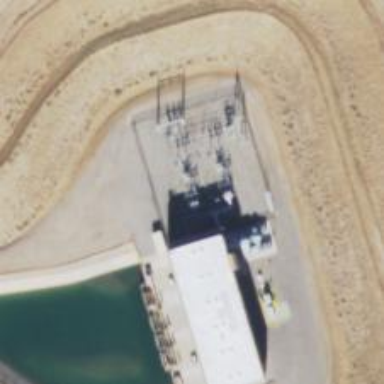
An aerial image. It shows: Switch used for power control.